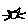
Label: cat